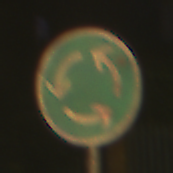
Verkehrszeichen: Kreisverkehr
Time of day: Night
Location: Outdoor (Urban)
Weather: Clear
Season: NotSpecified
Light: Artificial